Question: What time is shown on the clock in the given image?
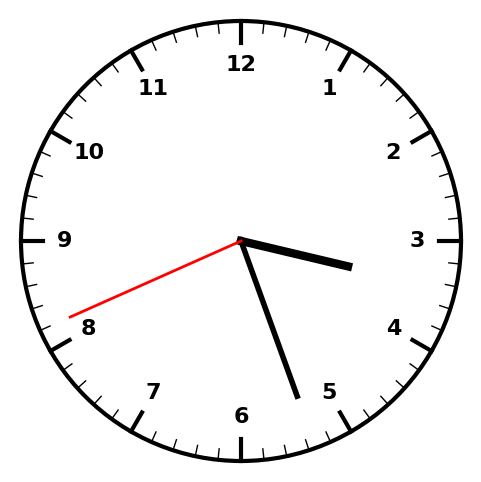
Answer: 03:26:41